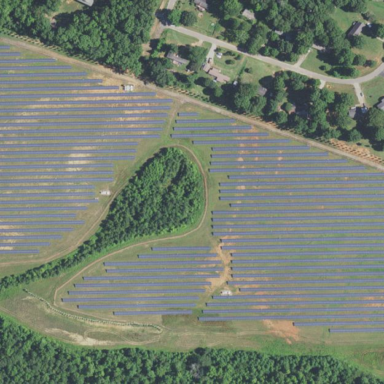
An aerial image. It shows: Solar power plant with photovoltaic technology surrounded by fence.